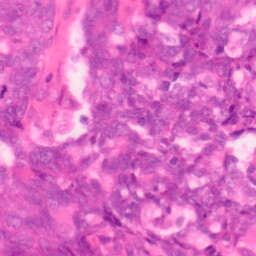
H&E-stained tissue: Colon